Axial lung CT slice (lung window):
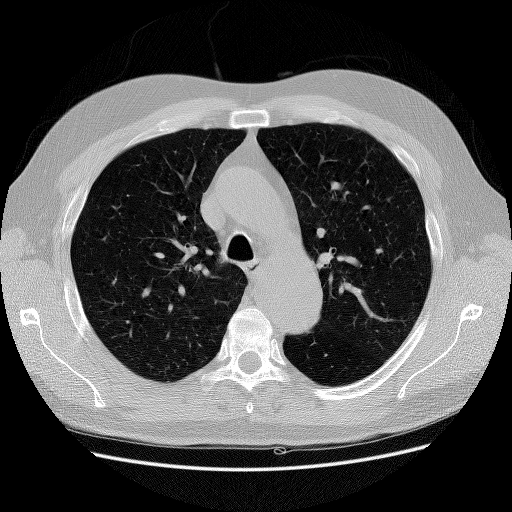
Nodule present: no